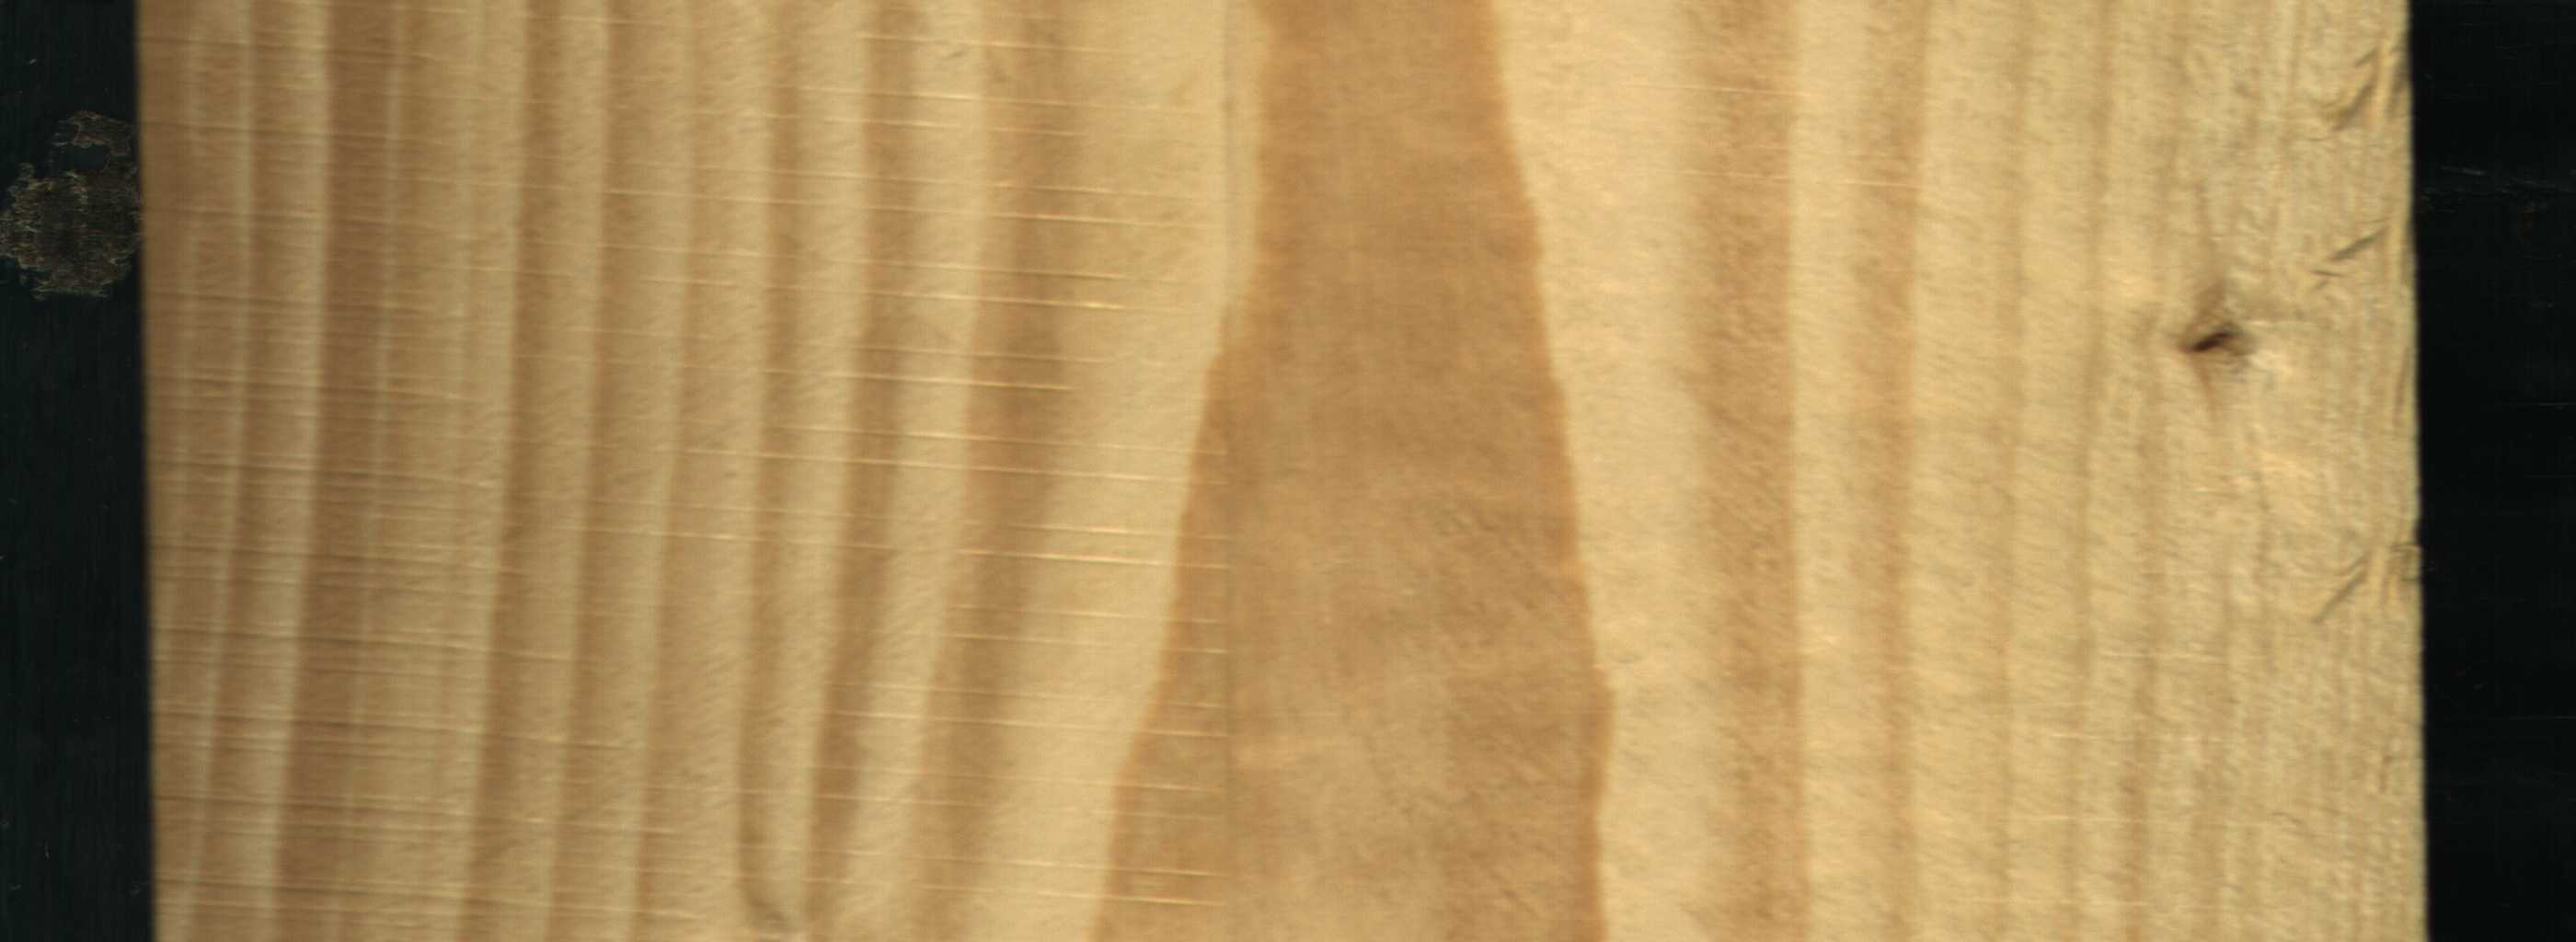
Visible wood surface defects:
Dead_Knot